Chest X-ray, PA view. Patient: 48 years old, sex M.
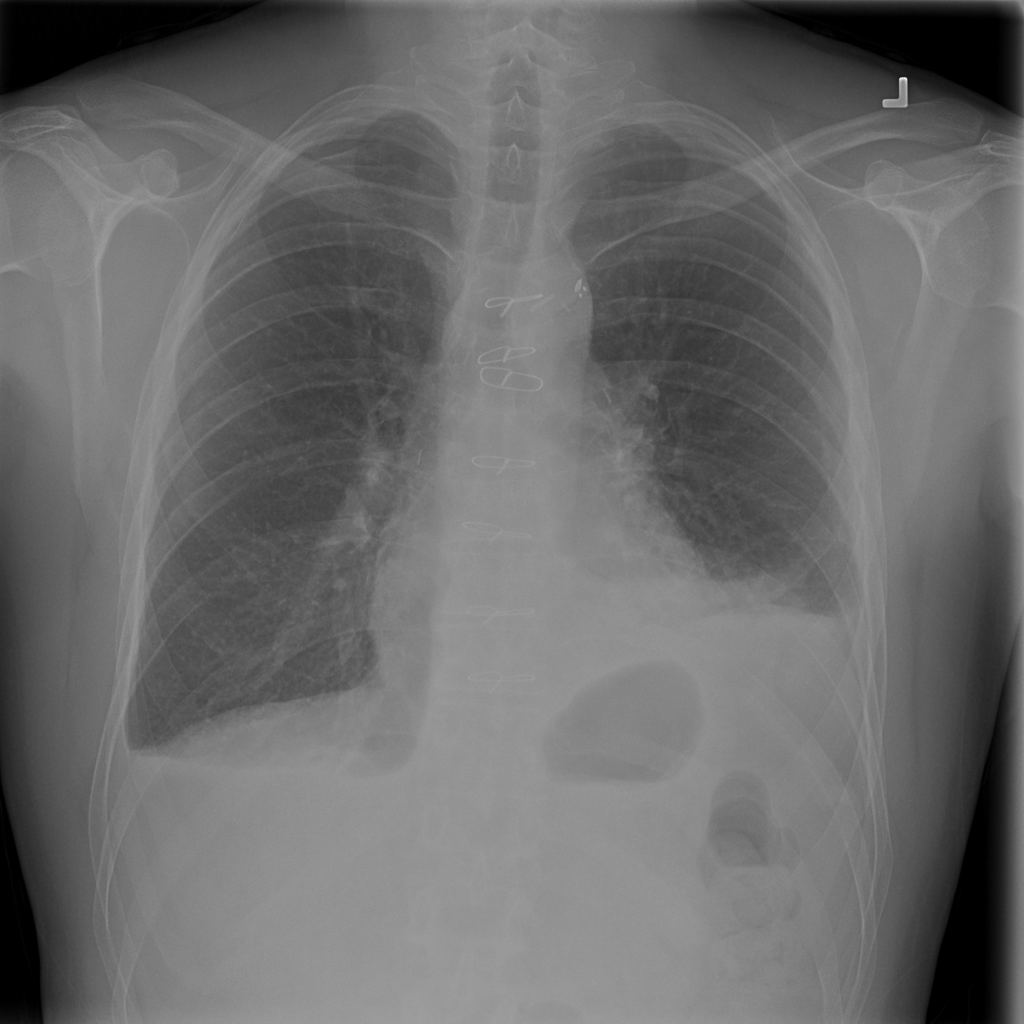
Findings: Atelectasis